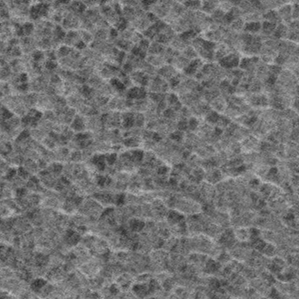
Label: frost